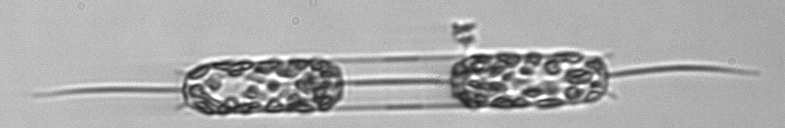
Label: Ditylum_brightwellii